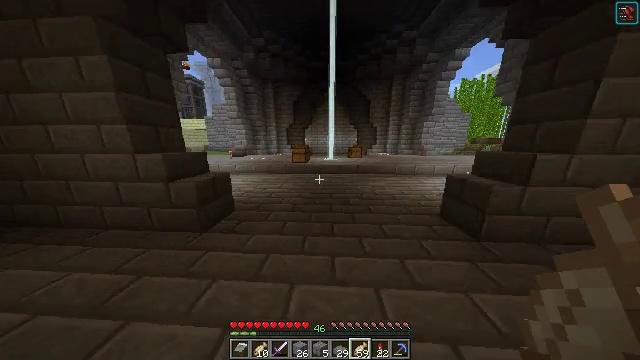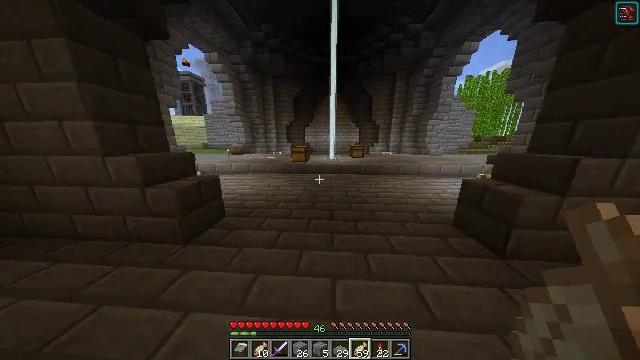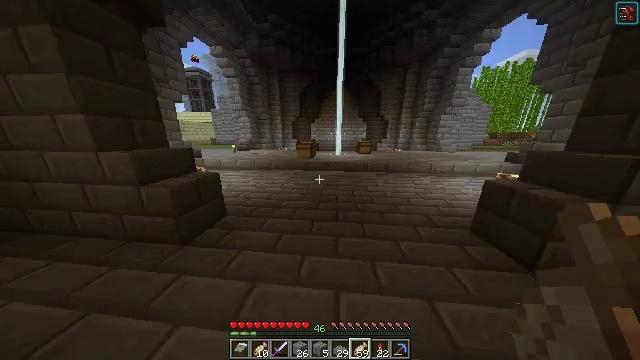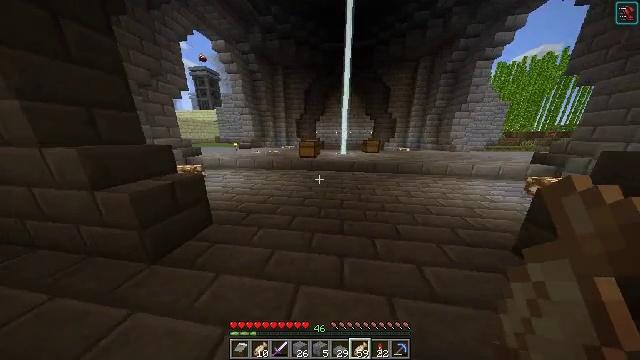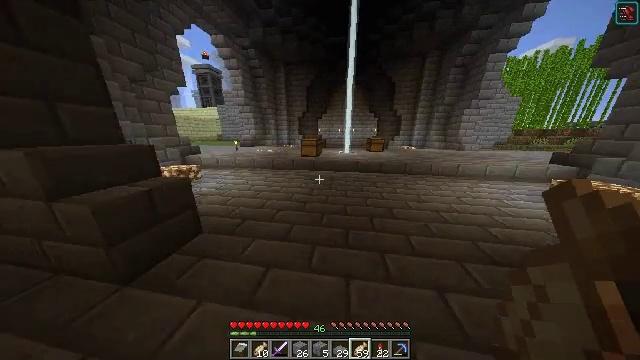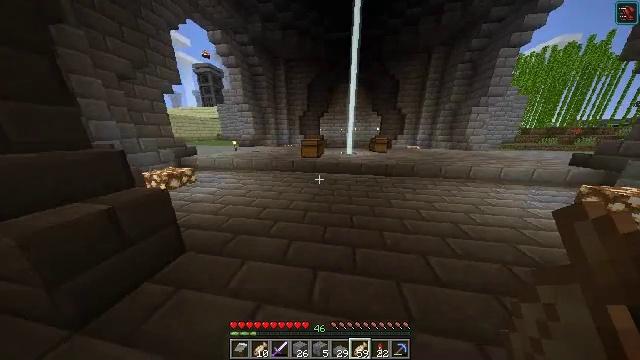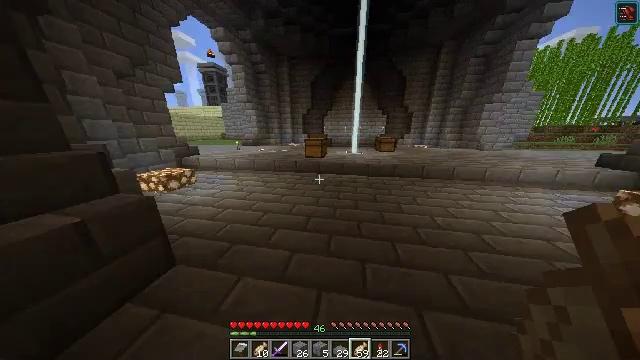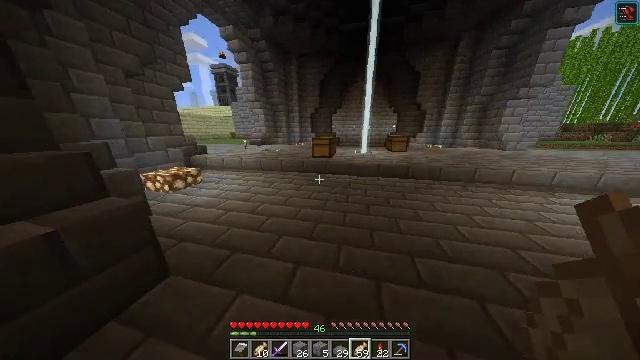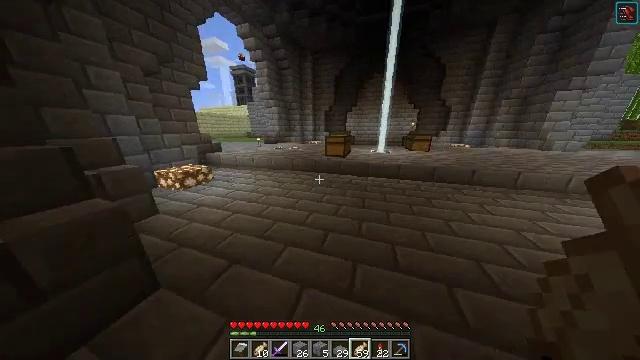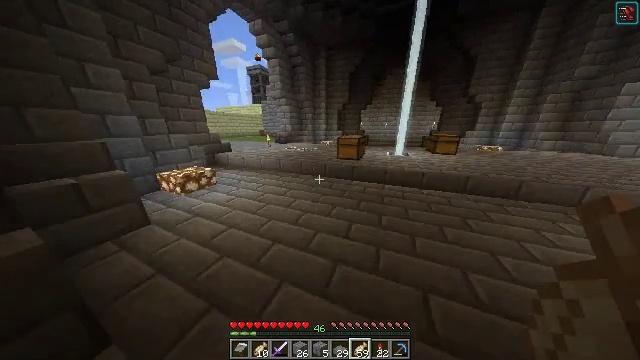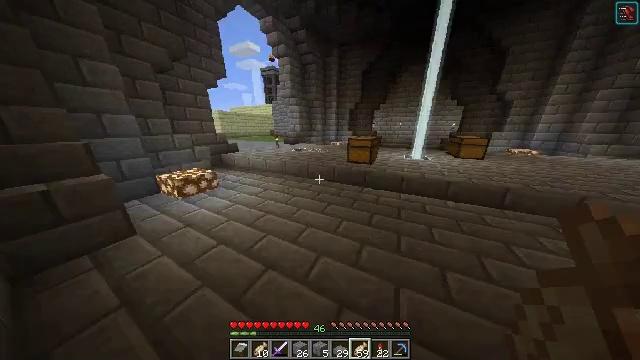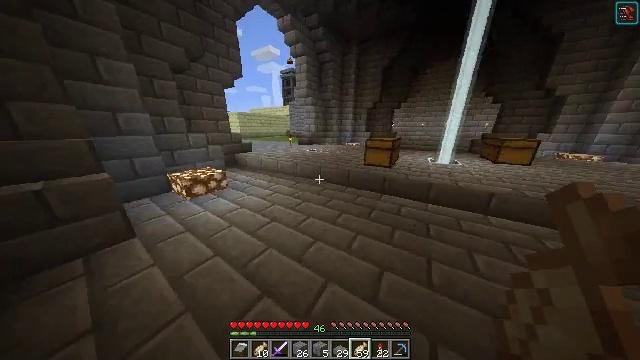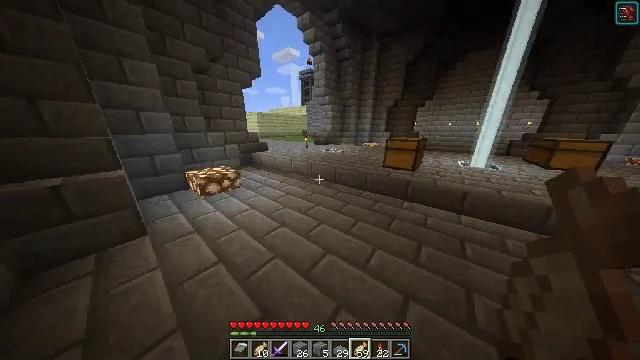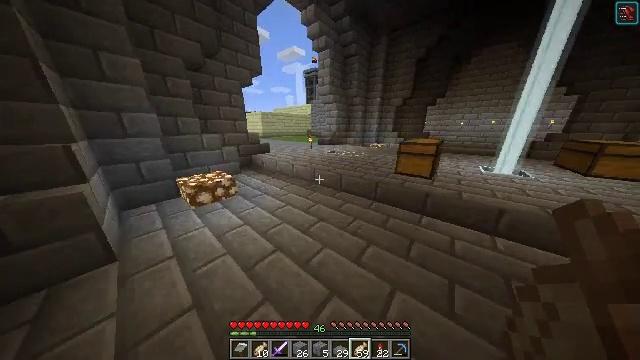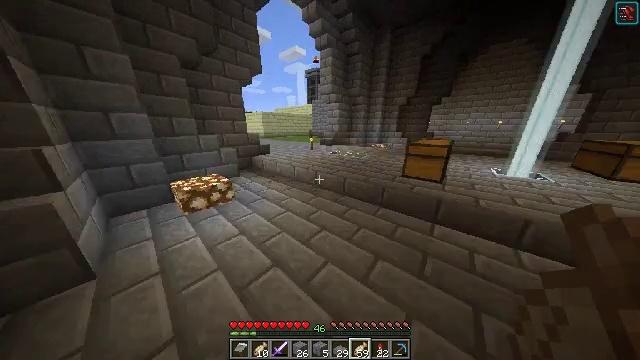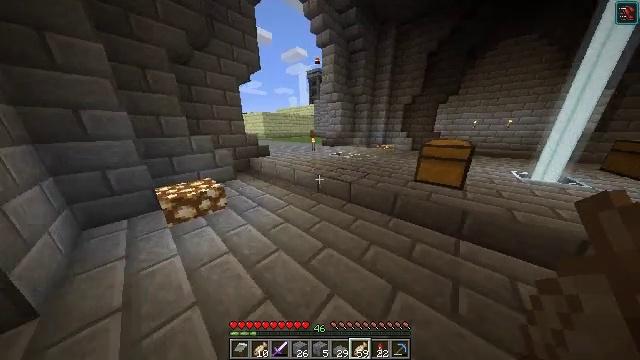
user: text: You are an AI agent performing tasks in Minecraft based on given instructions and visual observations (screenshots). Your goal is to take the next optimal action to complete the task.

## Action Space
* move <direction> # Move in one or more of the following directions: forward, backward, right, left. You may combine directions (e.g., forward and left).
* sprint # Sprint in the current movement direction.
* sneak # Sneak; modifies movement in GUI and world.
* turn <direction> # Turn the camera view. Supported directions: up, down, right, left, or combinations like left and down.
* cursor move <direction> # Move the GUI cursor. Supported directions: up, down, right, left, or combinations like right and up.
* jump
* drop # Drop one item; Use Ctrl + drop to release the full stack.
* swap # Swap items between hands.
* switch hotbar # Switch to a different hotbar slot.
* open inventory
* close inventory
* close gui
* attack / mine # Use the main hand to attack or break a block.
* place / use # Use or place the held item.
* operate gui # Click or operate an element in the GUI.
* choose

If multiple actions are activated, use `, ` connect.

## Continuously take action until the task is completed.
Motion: motion action
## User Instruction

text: Open the crafting table and create lime stained glass.
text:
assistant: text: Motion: move forward
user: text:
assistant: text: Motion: move forward, turn left and down
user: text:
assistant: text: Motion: move forward, turn left
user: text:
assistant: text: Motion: move forward
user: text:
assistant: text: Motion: move forward
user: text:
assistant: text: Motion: move forward, turn left
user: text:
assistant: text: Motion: move forward, turn left
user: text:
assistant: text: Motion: move forward, turn left
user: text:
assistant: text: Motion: move forward, turn left
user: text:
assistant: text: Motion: move forward, turn left
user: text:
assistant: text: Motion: move forward, turn left
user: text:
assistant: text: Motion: move forward, turn left
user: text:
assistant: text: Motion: move forward, turn left
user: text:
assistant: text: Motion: move forward
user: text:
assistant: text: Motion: move forward
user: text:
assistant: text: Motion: move forward
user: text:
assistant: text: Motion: move forward
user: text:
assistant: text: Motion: move forward
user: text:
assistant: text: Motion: move forward
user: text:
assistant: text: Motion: move forward
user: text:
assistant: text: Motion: move forward
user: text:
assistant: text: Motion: move forward, turn left
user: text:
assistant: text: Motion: move forward, turn left, jump
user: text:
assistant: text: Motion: move forward, turn left, jump
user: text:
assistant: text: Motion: move forward, turn left, jump
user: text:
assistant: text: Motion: move forward, turn left, jump
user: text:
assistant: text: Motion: move forward, turn left
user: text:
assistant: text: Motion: move forward, turn left
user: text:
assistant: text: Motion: move forward, turn left
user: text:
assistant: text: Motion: move forward, turn left